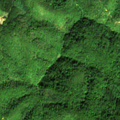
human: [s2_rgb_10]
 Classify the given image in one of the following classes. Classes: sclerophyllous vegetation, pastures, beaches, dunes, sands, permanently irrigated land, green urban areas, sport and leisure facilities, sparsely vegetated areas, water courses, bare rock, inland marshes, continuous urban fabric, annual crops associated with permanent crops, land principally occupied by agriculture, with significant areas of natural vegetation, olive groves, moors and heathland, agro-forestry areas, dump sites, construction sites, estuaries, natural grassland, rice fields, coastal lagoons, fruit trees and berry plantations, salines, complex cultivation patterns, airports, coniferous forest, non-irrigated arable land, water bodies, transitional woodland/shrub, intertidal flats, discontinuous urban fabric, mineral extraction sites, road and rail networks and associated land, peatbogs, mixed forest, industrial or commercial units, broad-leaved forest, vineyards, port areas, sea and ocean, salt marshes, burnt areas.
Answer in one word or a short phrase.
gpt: broad-leaved forest, mixed forest